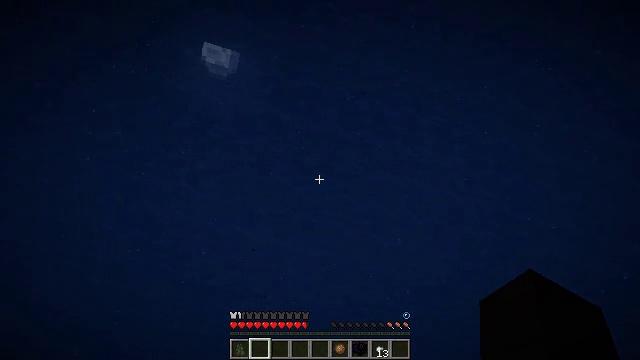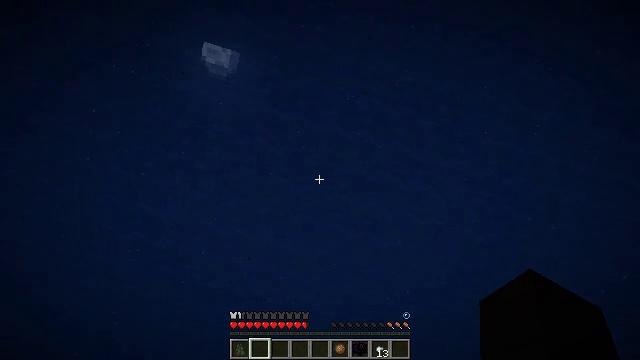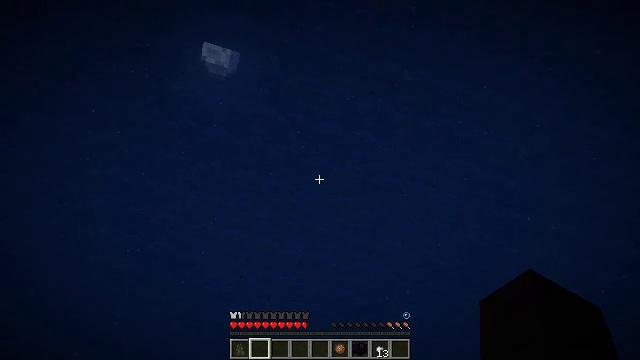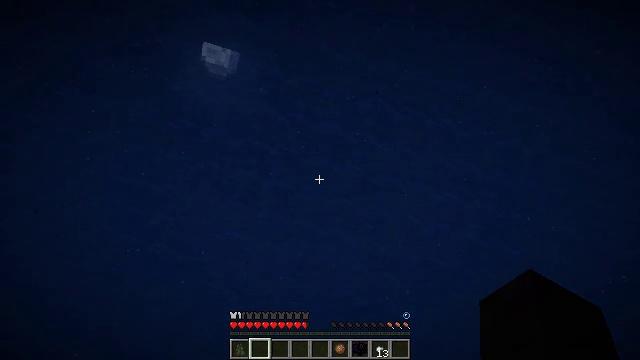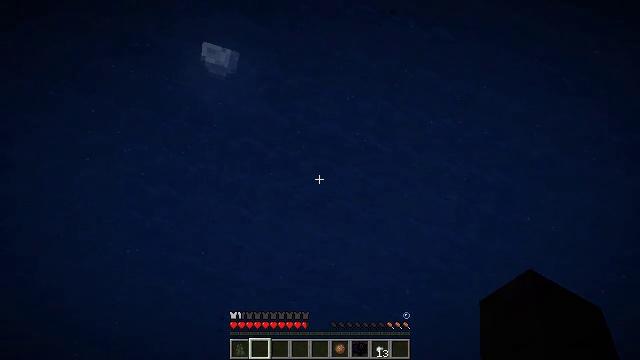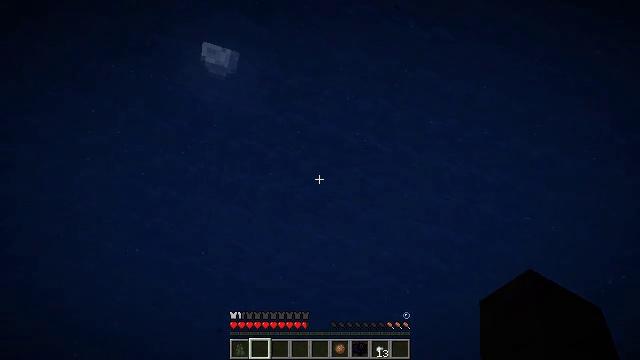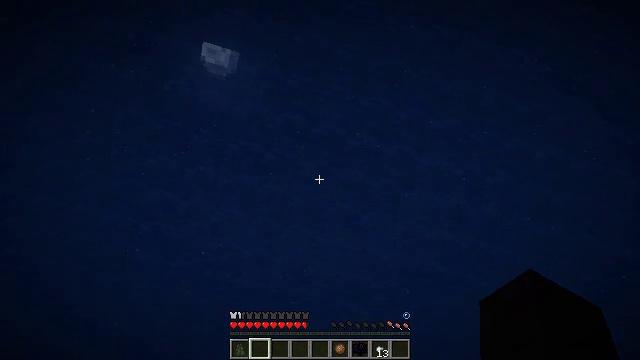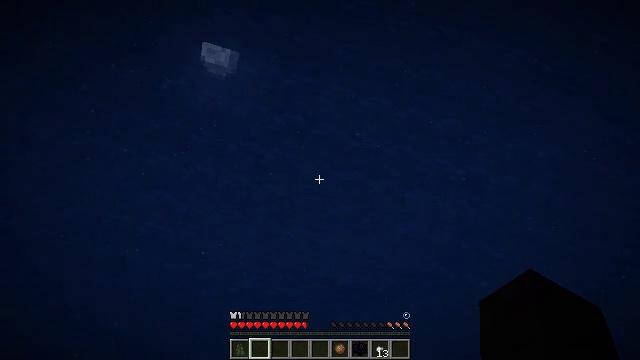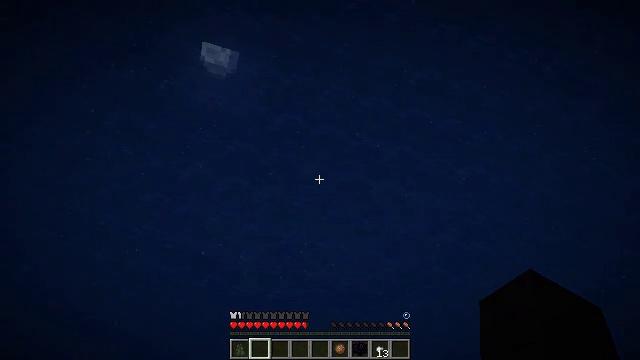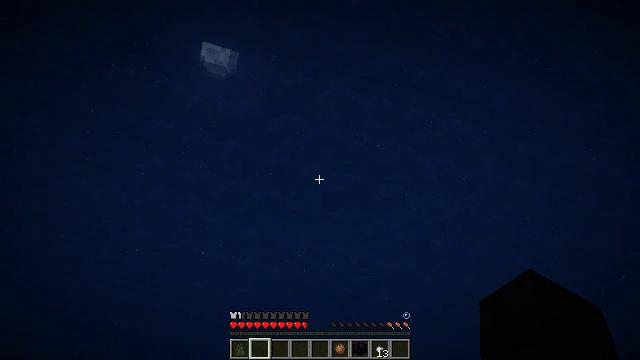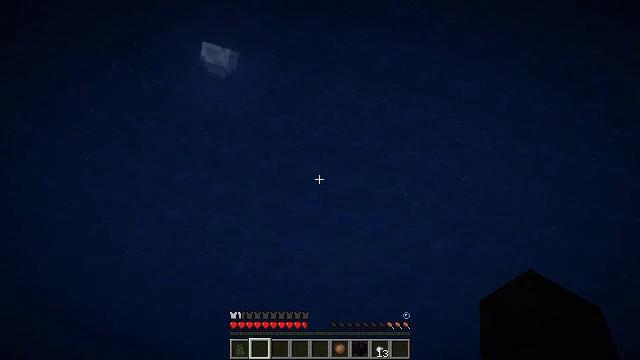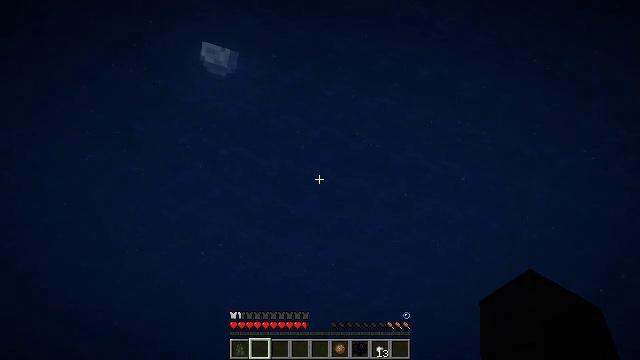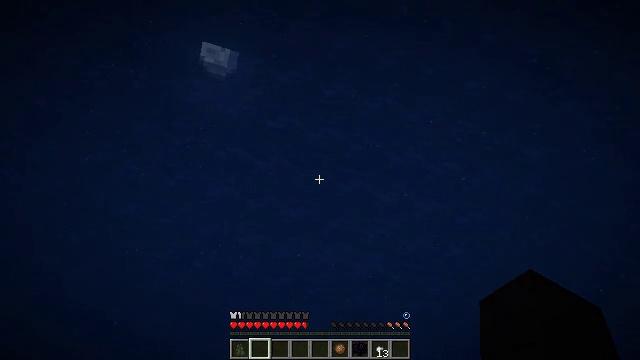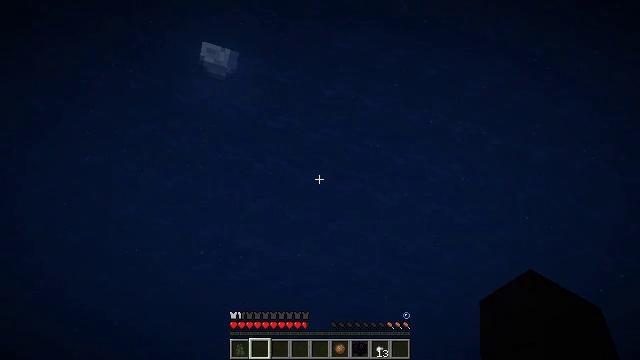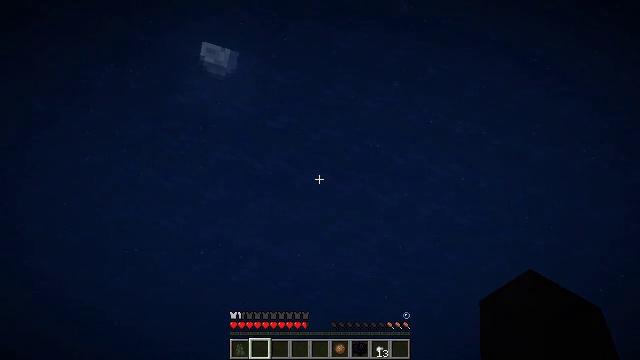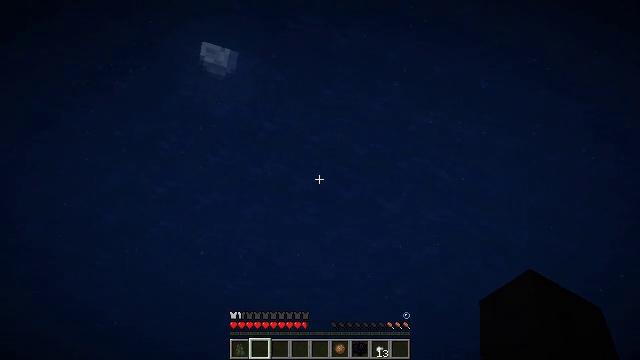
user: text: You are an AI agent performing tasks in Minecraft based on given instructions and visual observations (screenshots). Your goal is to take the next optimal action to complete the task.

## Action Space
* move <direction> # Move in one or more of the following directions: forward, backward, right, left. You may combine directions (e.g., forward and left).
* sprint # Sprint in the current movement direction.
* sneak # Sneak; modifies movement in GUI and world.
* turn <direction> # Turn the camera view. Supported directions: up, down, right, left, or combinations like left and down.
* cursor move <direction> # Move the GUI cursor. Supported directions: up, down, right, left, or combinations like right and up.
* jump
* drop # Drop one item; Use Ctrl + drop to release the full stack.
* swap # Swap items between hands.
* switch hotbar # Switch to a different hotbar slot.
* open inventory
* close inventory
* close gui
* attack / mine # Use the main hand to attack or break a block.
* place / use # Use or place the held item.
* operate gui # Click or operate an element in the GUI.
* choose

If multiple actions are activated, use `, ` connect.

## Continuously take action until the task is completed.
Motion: motion action
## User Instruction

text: Harvest the sea lantern from its structure.
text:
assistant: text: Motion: sprint, jump
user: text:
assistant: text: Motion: sprint, jump
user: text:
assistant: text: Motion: sprint, jump
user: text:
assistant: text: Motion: sprint, jump
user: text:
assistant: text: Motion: sprint, jump
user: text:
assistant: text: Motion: sprint, jump
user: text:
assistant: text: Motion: sprint, jump
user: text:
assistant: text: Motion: sprint, jump
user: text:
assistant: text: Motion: sprint, jump
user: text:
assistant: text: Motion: sprint, jump
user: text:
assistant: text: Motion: sprint, jump
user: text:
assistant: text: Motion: sprint, jump
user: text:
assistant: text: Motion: sprint, jump
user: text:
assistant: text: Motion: sprint, jump
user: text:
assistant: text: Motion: sprint, jump
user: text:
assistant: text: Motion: sprint, jump
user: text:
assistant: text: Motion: sprint, jump
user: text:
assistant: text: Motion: sprint, jump
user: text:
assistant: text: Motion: sprint, jump
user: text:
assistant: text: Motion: sprint, jump
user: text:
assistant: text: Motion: sprint, jump
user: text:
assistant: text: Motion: sprint, jump
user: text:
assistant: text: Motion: sprint, jump
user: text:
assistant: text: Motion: sprint, jump
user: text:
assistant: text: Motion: sprint, jump
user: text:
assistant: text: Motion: sprint, jump
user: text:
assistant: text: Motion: sprint, jump
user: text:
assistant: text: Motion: sprint, jump
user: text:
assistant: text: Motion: sprint, jump
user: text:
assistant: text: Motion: sprint, jump